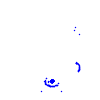
Particle: electron